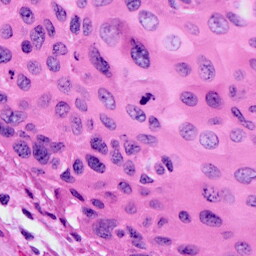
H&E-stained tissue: Cervix